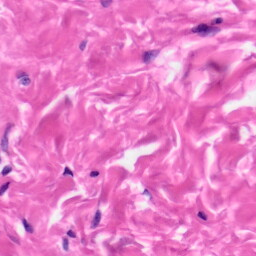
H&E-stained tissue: Skin